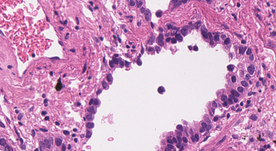
Tumor epithelial tissue: yes
Tumor-associated stroma tissue: yes
Normal tissue: no